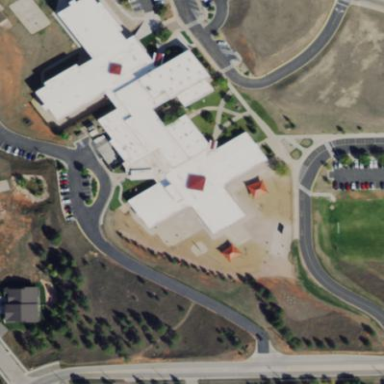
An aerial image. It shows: School building.